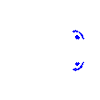
Particle: pion